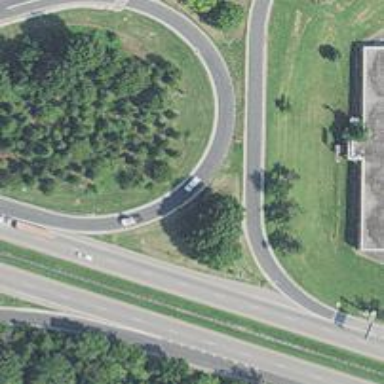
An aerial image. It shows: Asphalt trunk link road.